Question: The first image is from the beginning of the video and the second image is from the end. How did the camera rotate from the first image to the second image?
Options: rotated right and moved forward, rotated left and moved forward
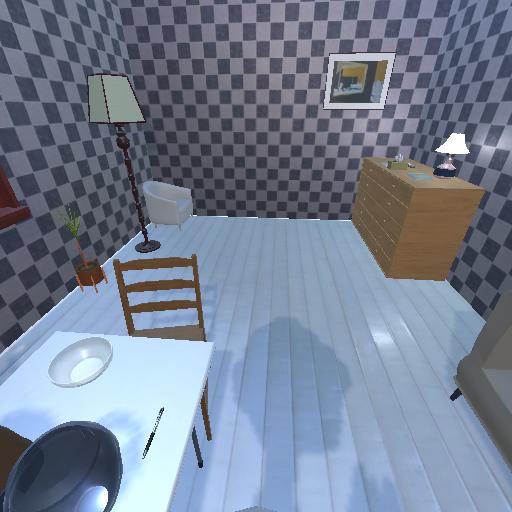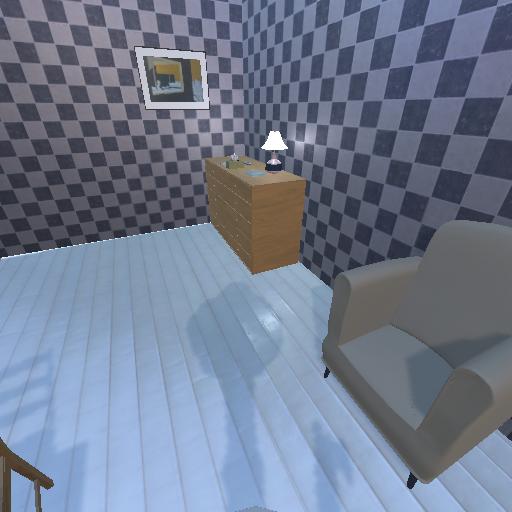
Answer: rotated right and moved forward